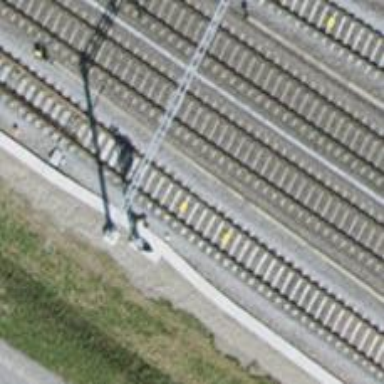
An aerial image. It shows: Railway signal.